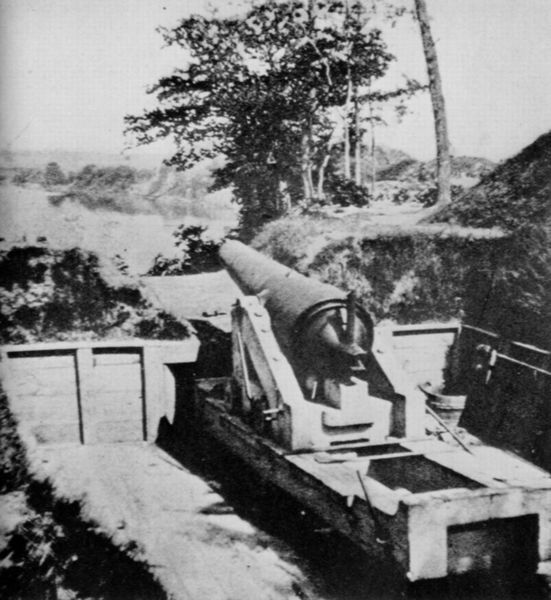
Titel: Ein Grund weshalb wir nicht nach Richmond gingen
Künstler: Mathew B. Brady
Schlagwörter: baum, himmel, kampf, schatten, wasser, bäume, fluss, landschaft, see, ufer, holz, licht, schwarz, weiss, wand, tod, baumstamm, ferne, hügel, natur, stamm, gewässer, anhöhe, berge, krieg, schlacht, foto, fotografie, photographie, eisen, kanone, festung, schwarz-weiß, waffe, photo, hintergund, graben, geschütz, geschütze, kanonenrohr, fort, stahl, fot, rohr, scharte, weltkrieg, vorrichtung, schützengraben, verbau, gefechtsstand